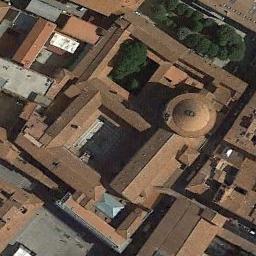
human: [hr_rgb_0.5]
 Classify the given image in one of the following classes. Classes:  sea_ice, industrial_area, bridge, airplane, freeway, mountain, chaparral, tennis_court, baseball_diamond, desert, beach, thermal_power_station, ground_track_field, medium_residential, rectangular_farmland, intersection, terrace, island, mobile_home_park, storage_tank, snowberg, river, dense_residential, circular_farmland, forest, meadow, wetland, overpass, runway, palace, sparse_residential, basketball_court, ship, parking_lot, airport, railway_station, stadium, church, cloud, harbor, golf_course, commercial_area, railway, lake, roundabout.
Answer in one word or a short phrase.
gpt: church